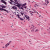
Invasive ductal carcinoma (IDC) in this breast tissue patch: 0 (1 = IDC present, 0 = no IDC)